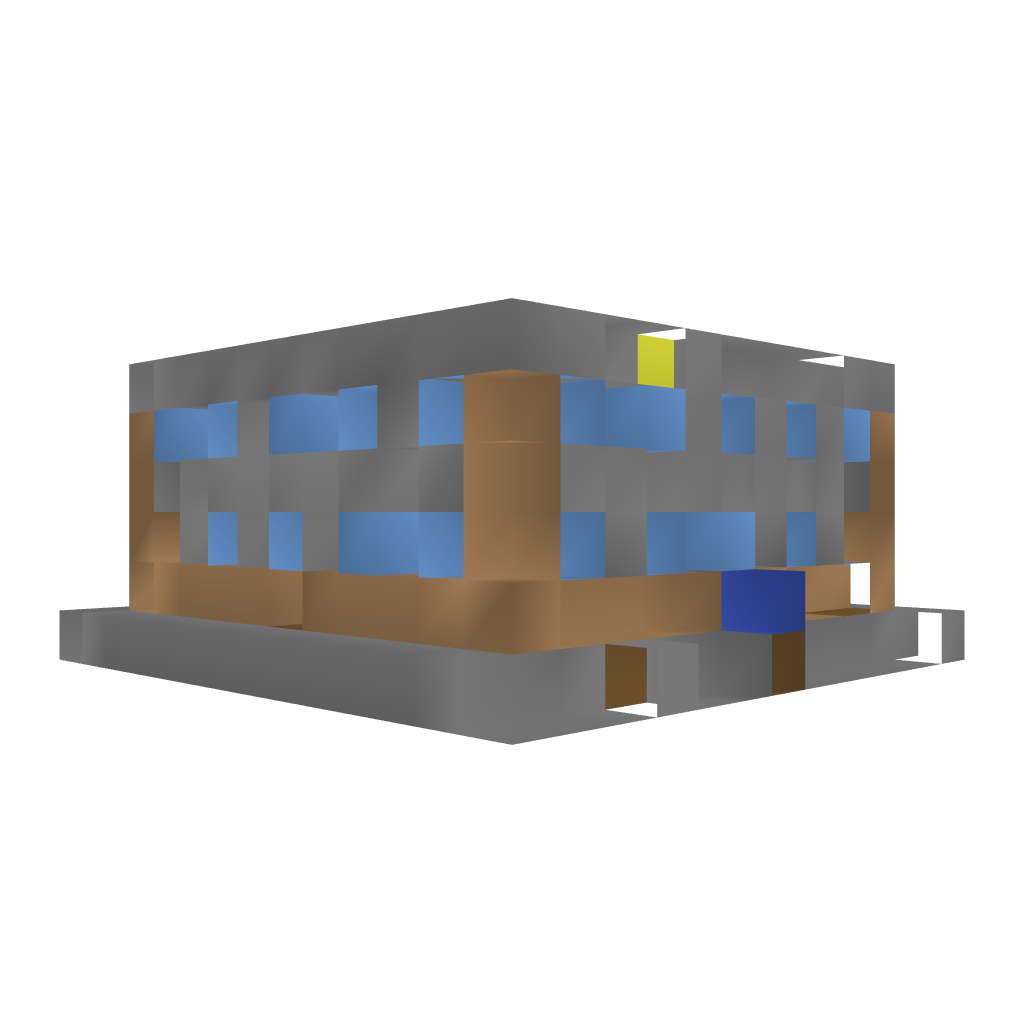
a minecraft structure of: A Quake Lobby bad low quality